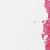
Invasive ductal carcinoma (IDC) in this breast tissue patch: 0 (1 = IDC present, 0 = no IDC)